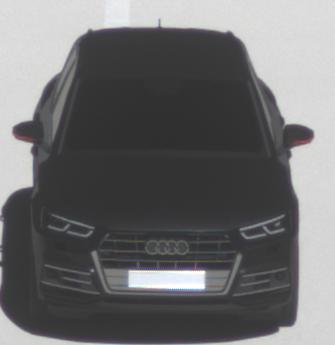
Make: Audi
Model: Q5 45 TFSI
Detailed model: Q5 (FY)
Model produced from: 2019/01
Model produced until: 2019/05
Doors: 5
Color: black
Road condition: dry road
Daytime: morning or afternoon
Contrast: high contrast